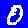
Digit: 0